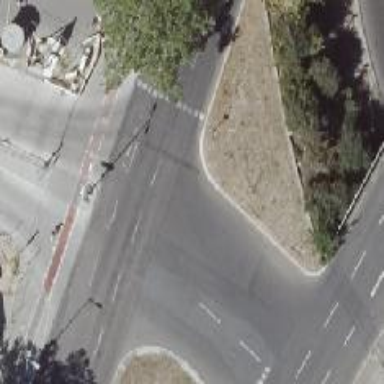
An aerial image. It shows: Secondary road with asphalt surface. There is cycle track on the right side.